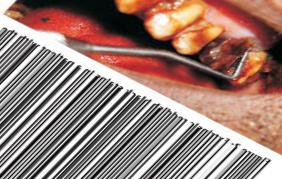
Condition: Tooth Discoloration